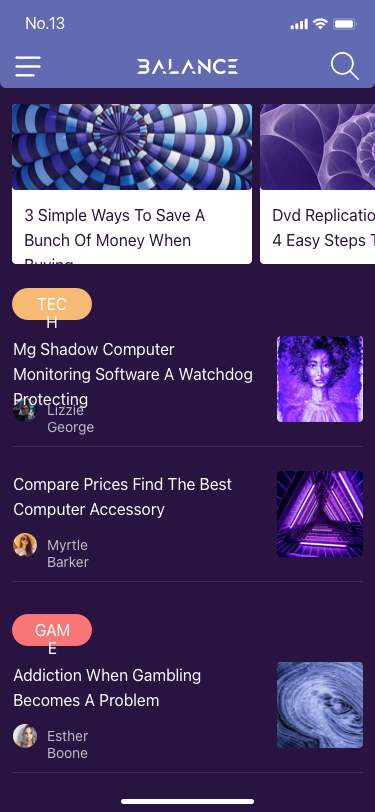
Text in this UI design:
3 Simple Ways To Save A Bunch Of Money When Buying
Tech
Lizzie George
Mg Shadow Computer Monitoring Software A Watchdog Protecting
Myrtle Barker
Compare Prices Find The Best Computer Accessory
Esther Boone
Addiction When Gambling Becomes A Problem
Game
Dvd Replication For Dummies 4 Easy Steps To Professional